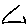
Label: triangle